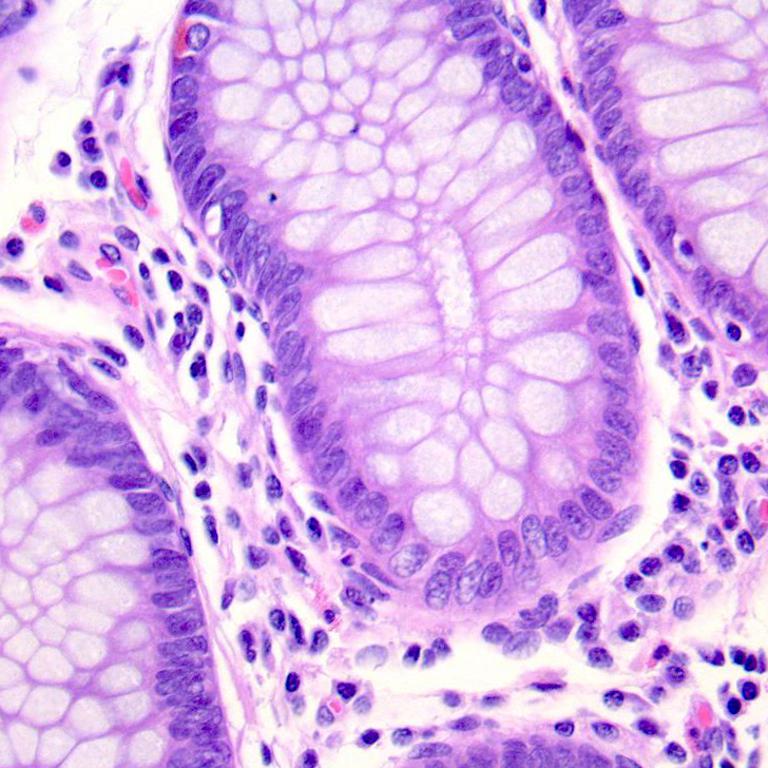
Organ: colon
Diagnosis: benign